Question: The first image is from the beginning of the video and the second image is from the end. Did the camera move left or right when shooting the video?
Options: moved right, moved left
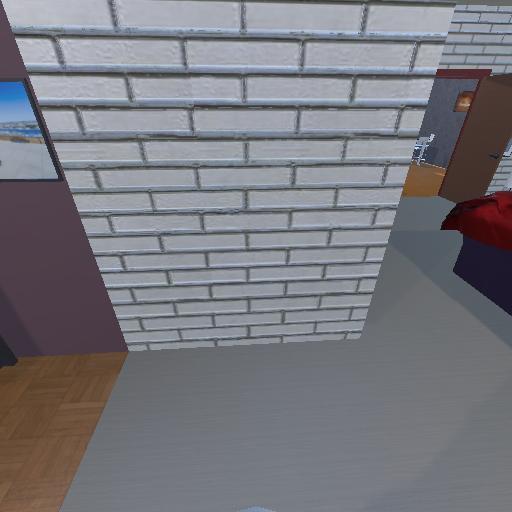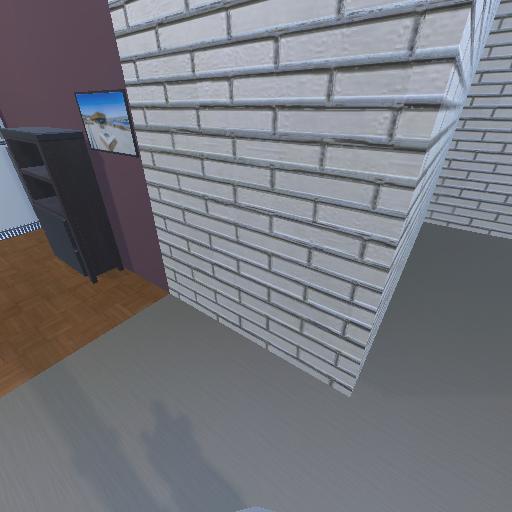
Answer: moved right